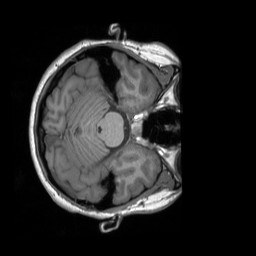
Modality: T1w
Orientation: axial